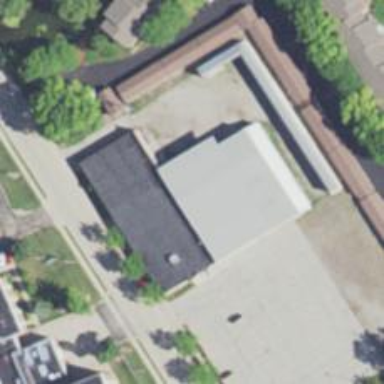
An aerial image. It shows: Community centre building.